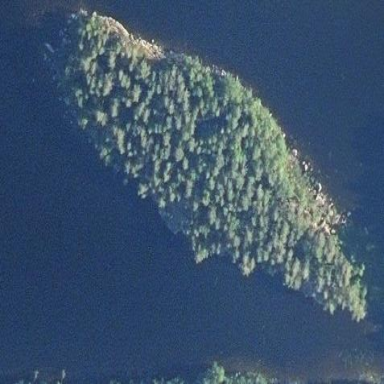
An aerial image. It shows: Islet covered with needle-leaved woodland.